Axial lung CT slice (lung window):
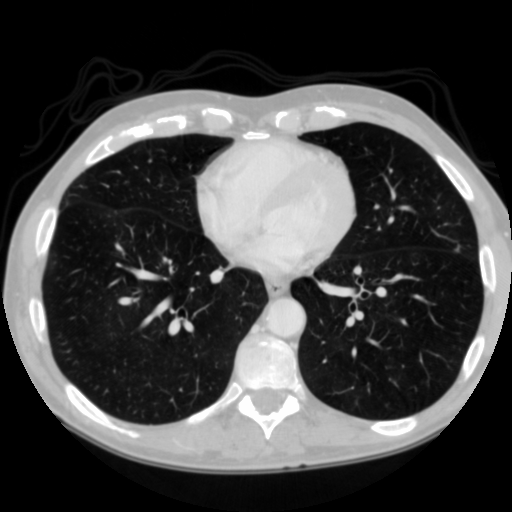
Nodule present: no